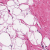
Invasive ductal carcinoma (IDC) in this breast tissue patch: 0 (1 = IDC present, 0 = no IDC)